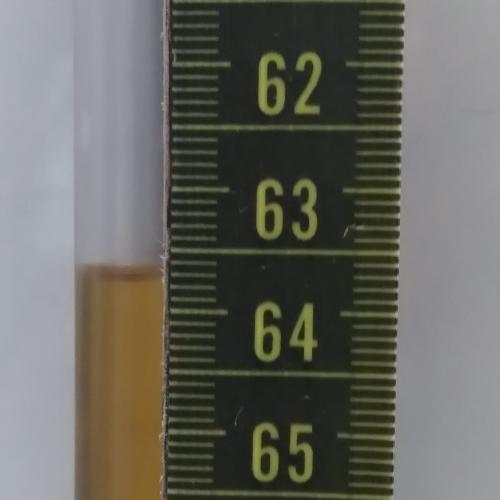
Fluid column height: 63.7 cm